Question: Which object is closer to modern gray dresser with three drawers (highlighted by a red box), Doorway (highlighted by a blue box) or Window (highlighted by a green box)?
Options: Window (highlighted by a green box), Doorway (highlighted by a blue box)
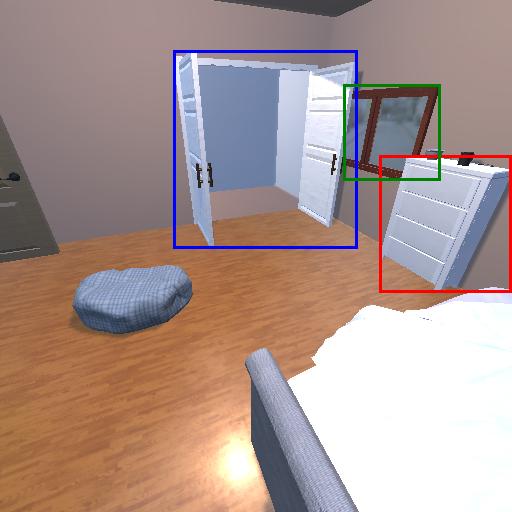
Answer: Window (highlighted by a green box)